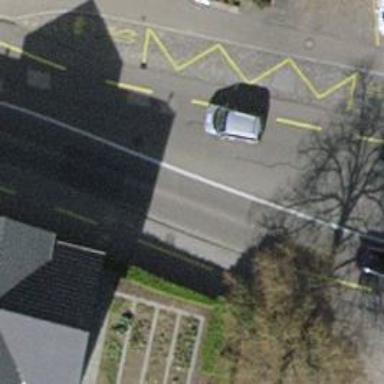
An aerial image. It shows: Public transport stop position.